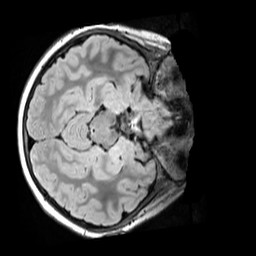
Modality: FLAIR
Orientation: axial
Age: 11
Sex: male
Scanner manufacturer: siemens
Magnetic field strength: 3 T
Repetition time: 5 s
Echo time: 0.388 s